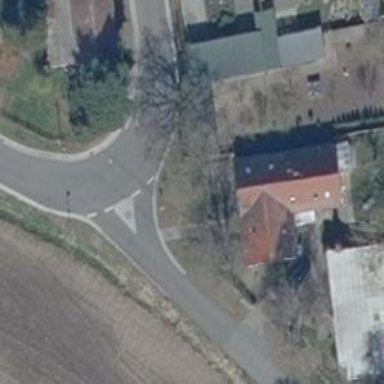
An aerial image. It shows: Tertiary road with asphalt surface.